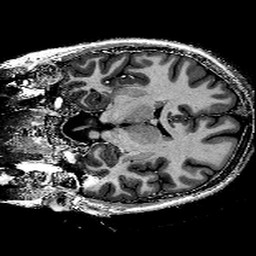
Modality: T1w
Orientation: coronal
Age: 26
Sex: female
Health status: healthy
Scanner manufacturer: siemens
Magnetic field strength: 9.4 T
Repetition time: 6 s
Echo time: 0.003 s